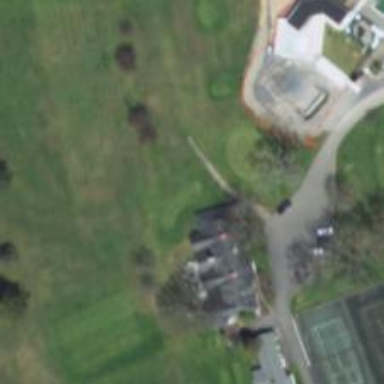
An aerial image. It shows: Grass area designated as golf tee.